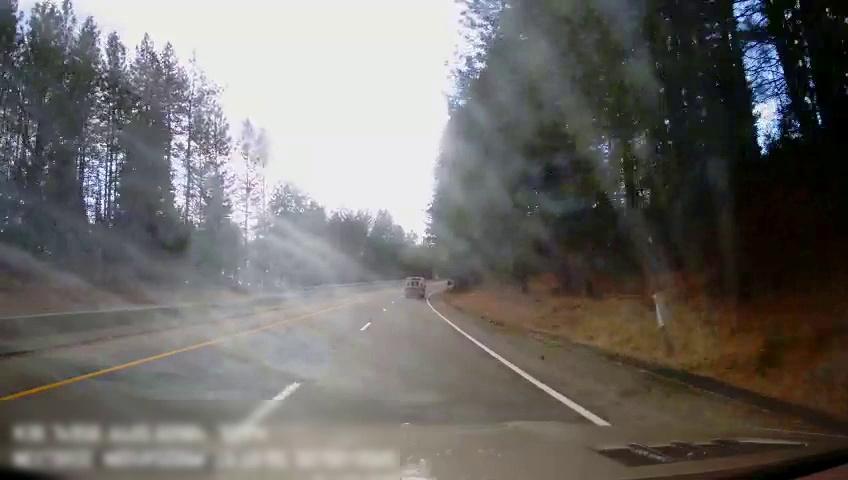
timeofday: Day
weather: Cloudy
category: Drivable Space
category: Drivable Space
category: Vehicles | Van
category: Lanes | Current Lane
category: Lanes | Alternate Lane
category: Lanes | Alternate Lane